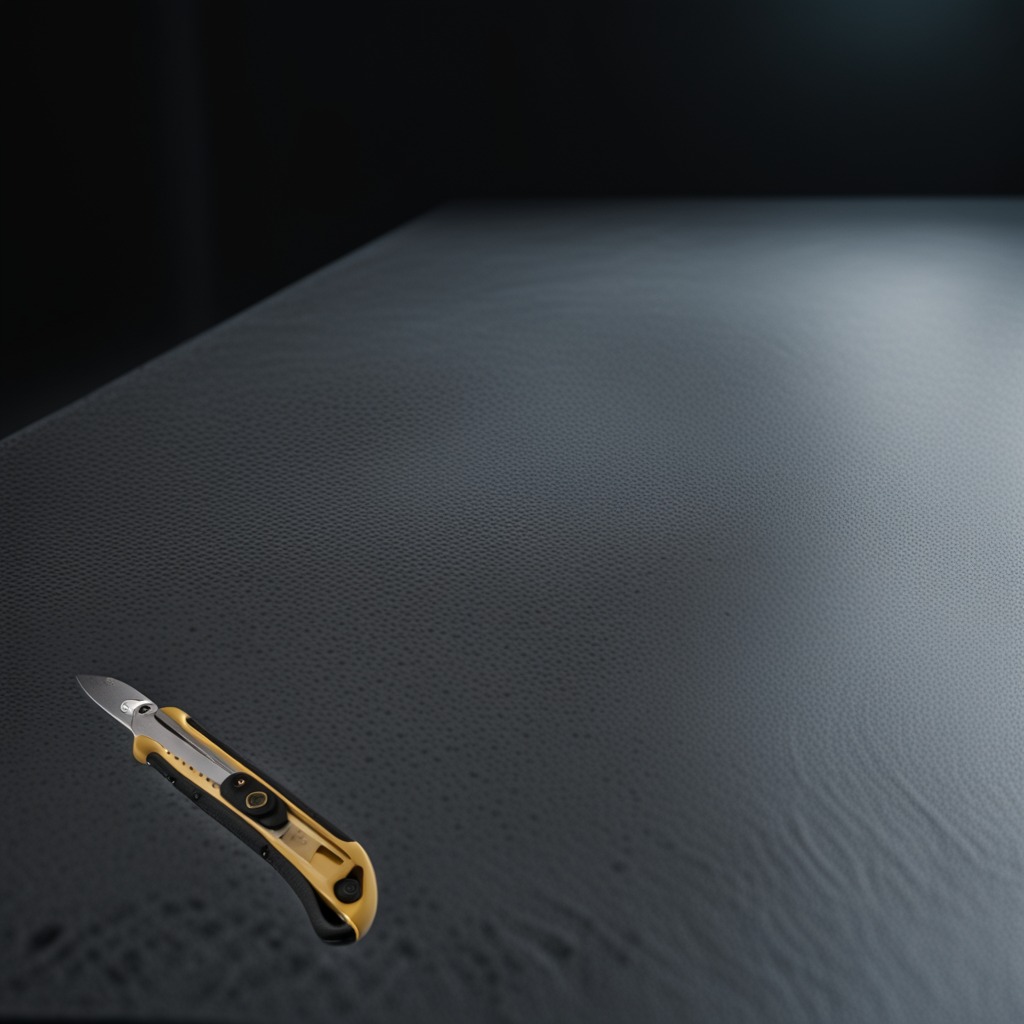
A utility knife is lying on a clean granite table inside a workshop at night.